Question: I have 2 columns on SQL table one of them has a data type of TIMESTAMP and the other has a data type of TIME i want to find the time difference between these 2 columns. This is how my table looks.

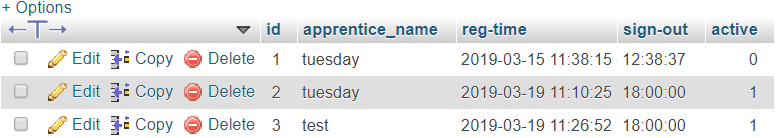
Answer: Doesn't subtraction work?
'''
select sign_out - time(reg_time)
'''
Note; This assumes that the times are on the same day (which seems reasonable in this scenario).